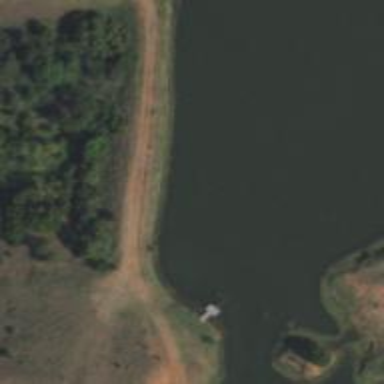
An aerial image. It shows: Dam across waterway.